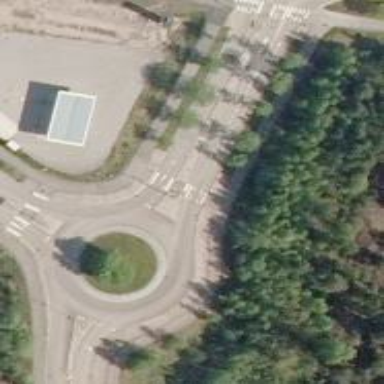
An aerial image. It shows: Road with "give way" sign.